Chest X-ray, PA view. Patient: 43 years old, sex F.
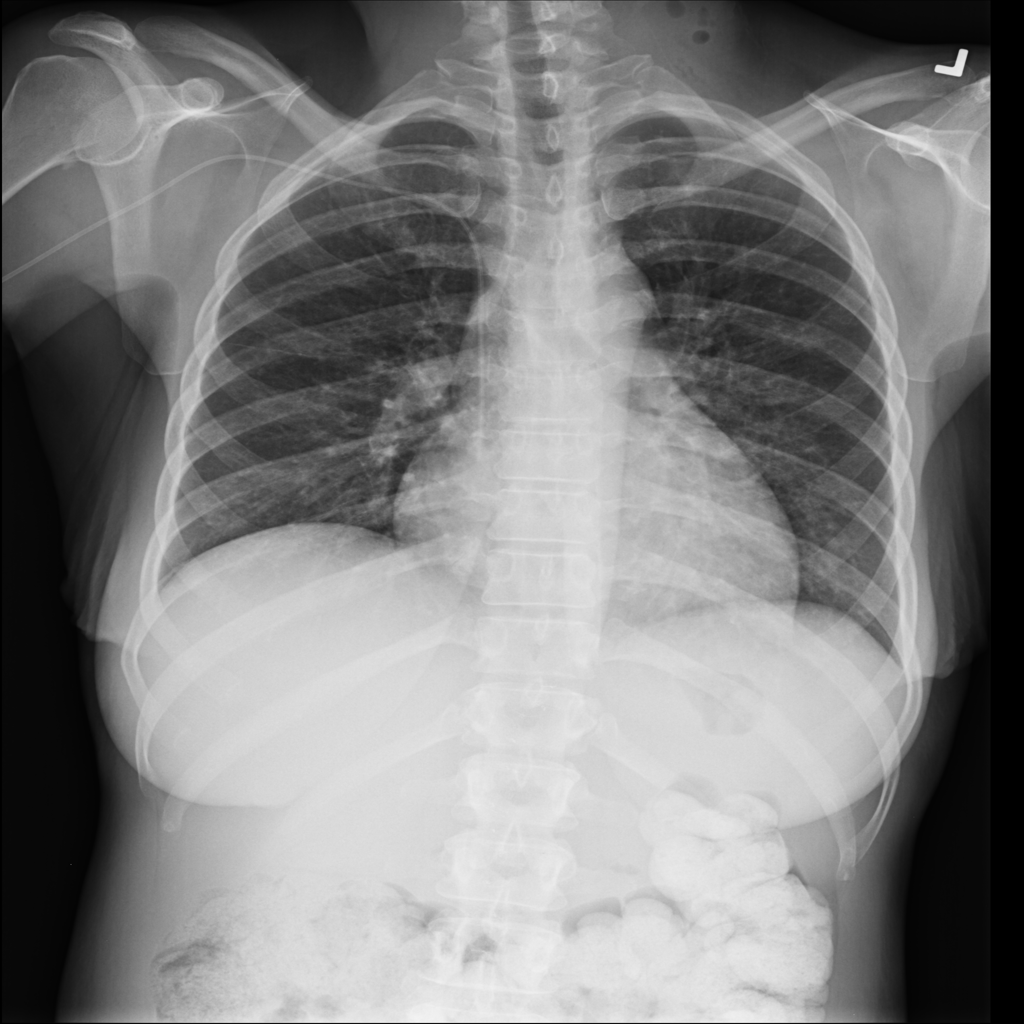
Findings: Nodule